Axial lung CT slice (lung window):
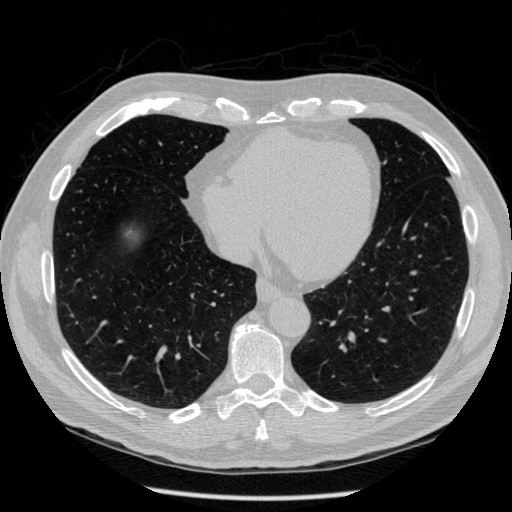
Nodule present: no